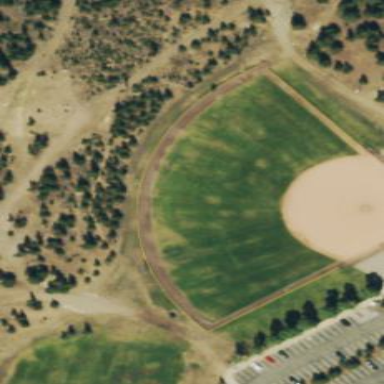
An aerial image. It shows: Clay baseball pitch for leisure and sports.